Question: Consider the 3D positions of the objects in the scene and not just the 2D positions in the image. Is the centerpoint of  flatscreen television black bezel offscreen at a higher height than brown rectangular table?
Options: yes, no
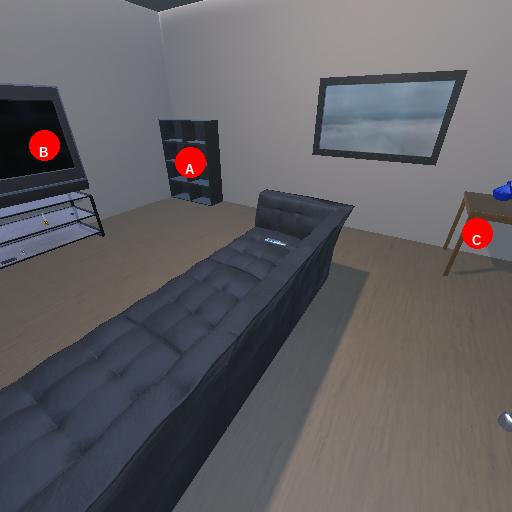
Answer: yes